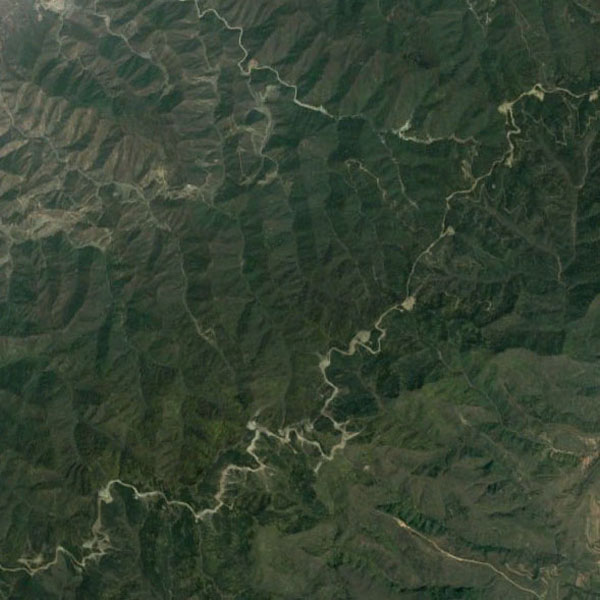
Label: Mountain